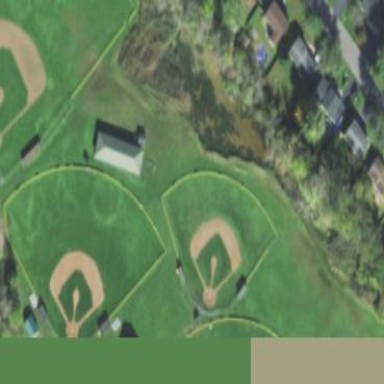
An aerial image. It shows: Baseball pitch for leisure land.